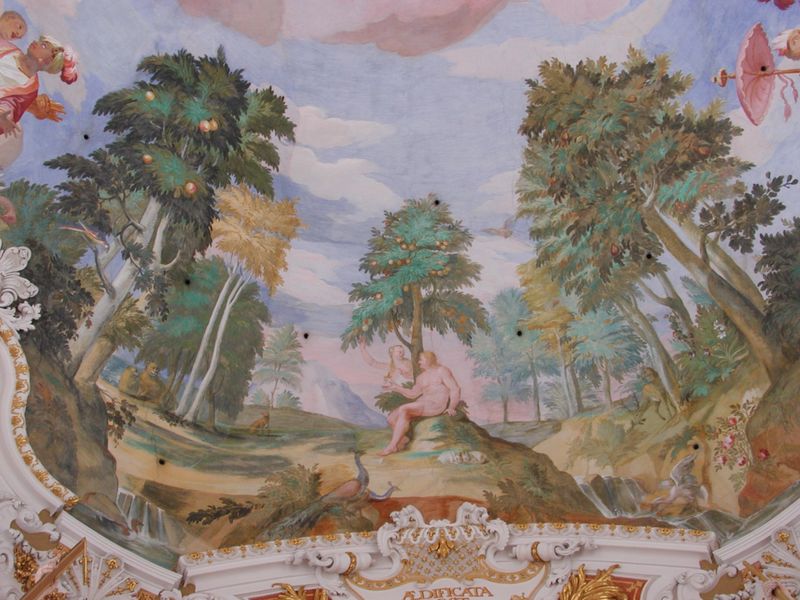
Titel: Deckenfresken der Wallfahrtskirche Steinhausen
Künstler: Johann Baptist Zimmermann
Standort: Steinhausen, Unserer lieben Frau, Pfarrkirche St. Peter und Paul (EU - D - BW)
Schlagwörter: baum, gemälde, himmel, nackt, wolken, bäume, landschaft, bunt, haus, schirm, sonnenschirm, wiese, barock, kirche, gold, decke, engel, früchte, garten, apfel, adam, eva, paradies, schlange, pfau, löwen, romantisch, versuchung, eden, fresko, adam und eva, baum der erkenntnis, garten eden, deckenmalerei, schöpfung, bold, rockocko, paradie